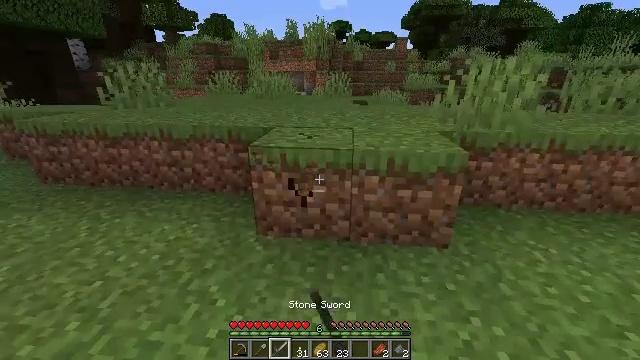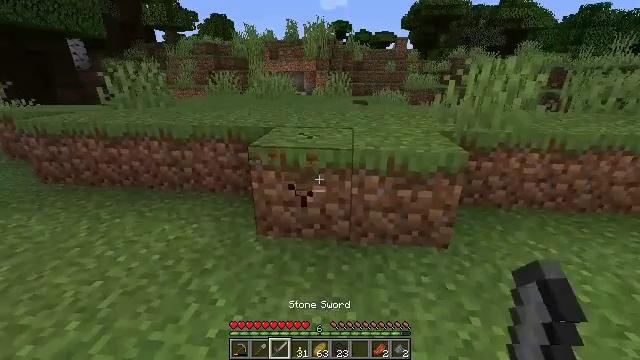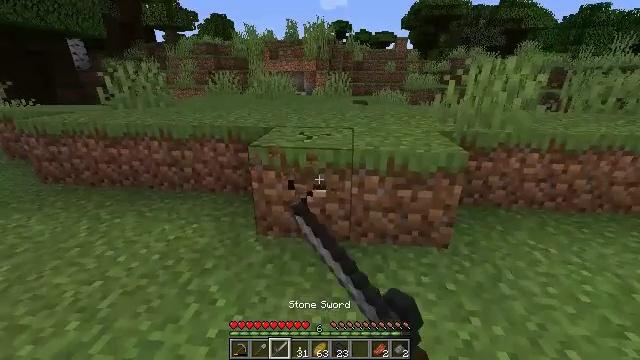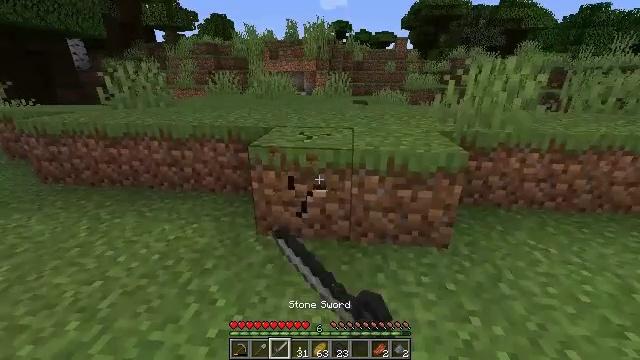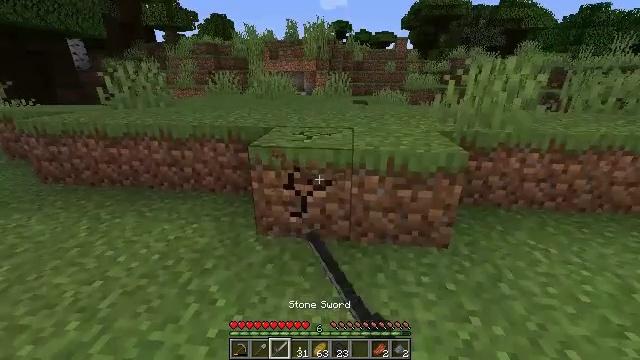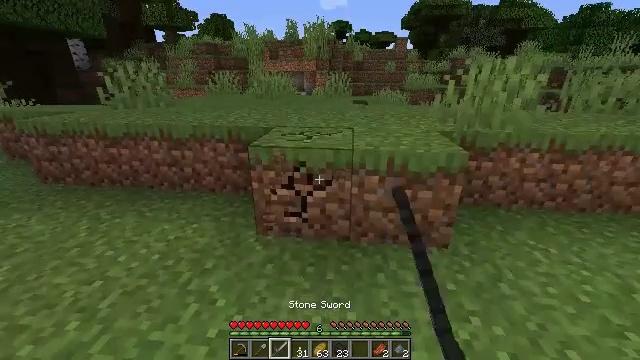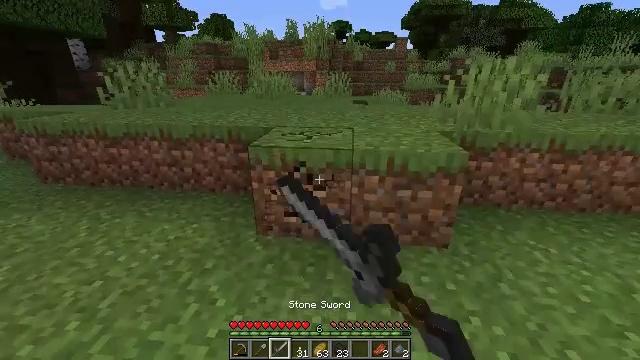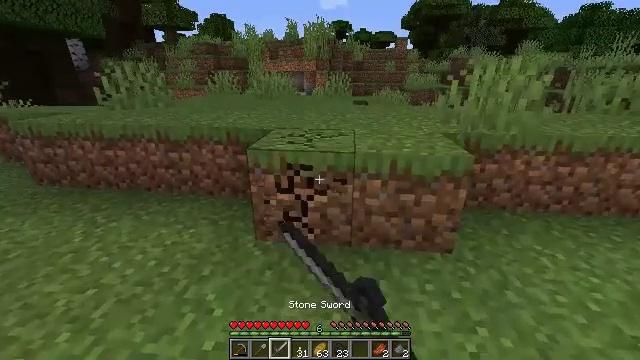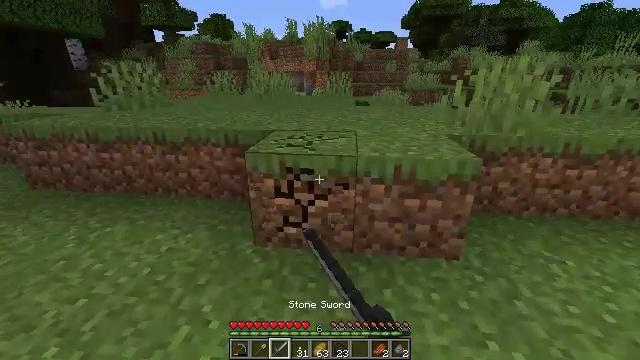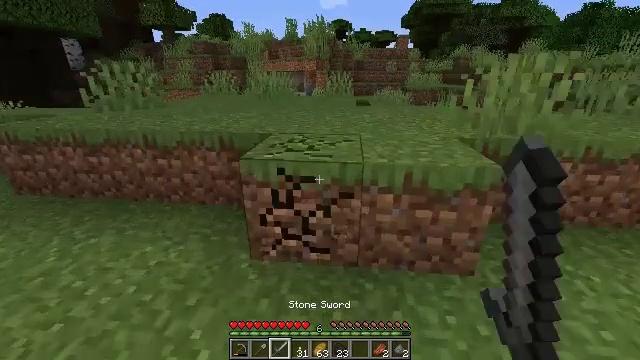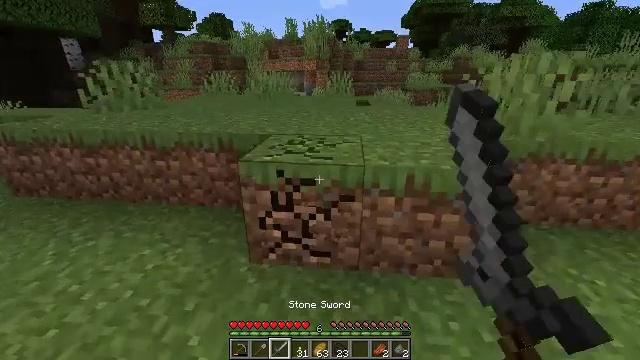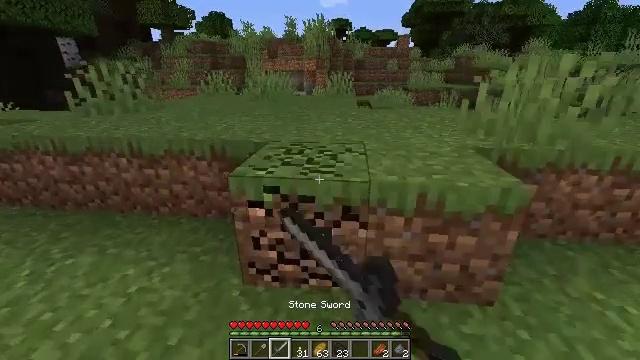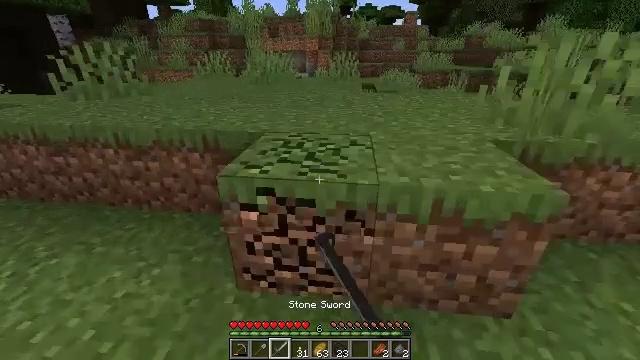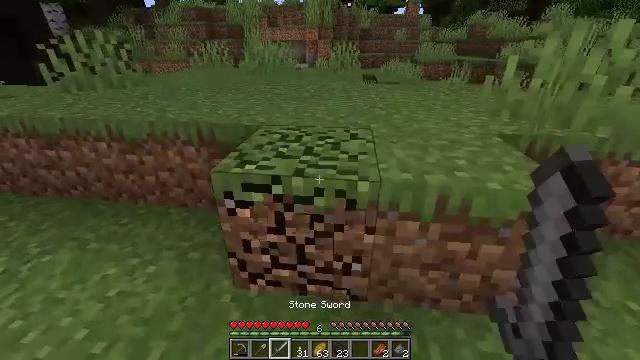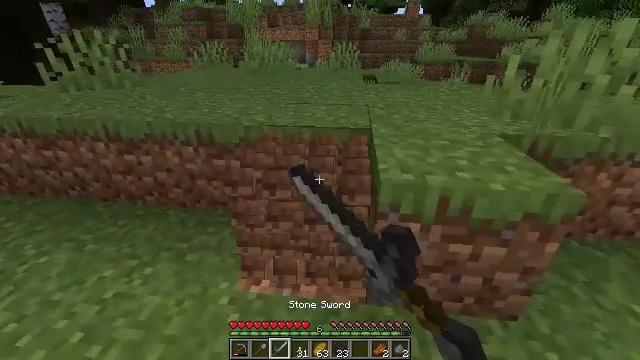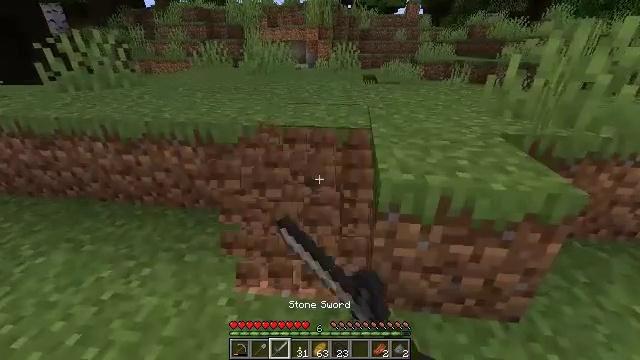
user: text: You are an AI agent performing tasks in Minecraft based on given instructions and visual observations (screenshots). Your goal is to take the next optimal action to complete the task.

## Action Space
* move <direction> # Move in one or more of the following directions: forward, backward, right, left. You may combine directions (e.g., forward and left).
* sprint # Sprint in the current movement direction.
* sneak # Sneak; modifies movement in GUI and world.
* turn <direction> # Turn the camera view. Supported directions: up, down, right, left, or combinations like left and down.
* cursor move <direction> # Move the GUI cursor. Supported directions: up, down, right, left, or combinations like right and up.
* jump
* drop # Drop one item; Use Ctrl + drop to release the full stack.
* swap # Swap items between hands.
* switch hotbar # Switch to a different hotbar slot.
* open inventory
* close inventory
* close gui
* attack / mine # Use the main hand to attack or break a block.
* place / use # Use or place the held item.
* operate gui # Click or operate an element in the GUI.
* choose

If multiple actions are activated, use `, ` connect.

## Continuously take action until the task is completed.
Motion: motion action
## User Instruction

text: Mine grass block from the ground.
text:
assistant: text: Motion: attack / mine
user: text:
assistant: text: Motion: attack / mine
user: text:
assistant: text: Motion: attack / mine
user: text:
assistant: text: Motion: attack / mine
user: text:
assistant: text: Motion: attack / mine
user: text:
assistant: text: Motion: attack / mine
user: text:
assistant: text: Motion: move forward, attack / mine
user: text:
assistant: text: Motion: move forward, attack / mine
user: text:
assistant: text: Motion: move forward, attack / mine
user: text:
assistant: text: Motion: move forward, attack / mine
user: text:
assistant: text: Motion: move forward, attack / mine
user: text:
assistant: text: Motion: turn down, attack / mine
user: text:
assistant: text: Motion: turn down, attack / mine
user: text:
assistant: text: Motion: attack / mine
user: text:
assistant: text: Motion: attack / mine
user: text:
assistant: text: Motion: attack / mine
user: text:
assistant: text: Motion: attack / mine
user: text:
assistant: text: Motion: turn right, attack / mine
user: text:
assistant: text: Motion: no_op